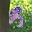
Label: 3